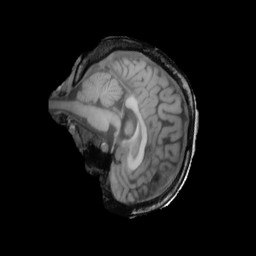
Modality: T1w
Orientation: sagittal
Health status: ill
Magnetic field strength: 3 T